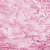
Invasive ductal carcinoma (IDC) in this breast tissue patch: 0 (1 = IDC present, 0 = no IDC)